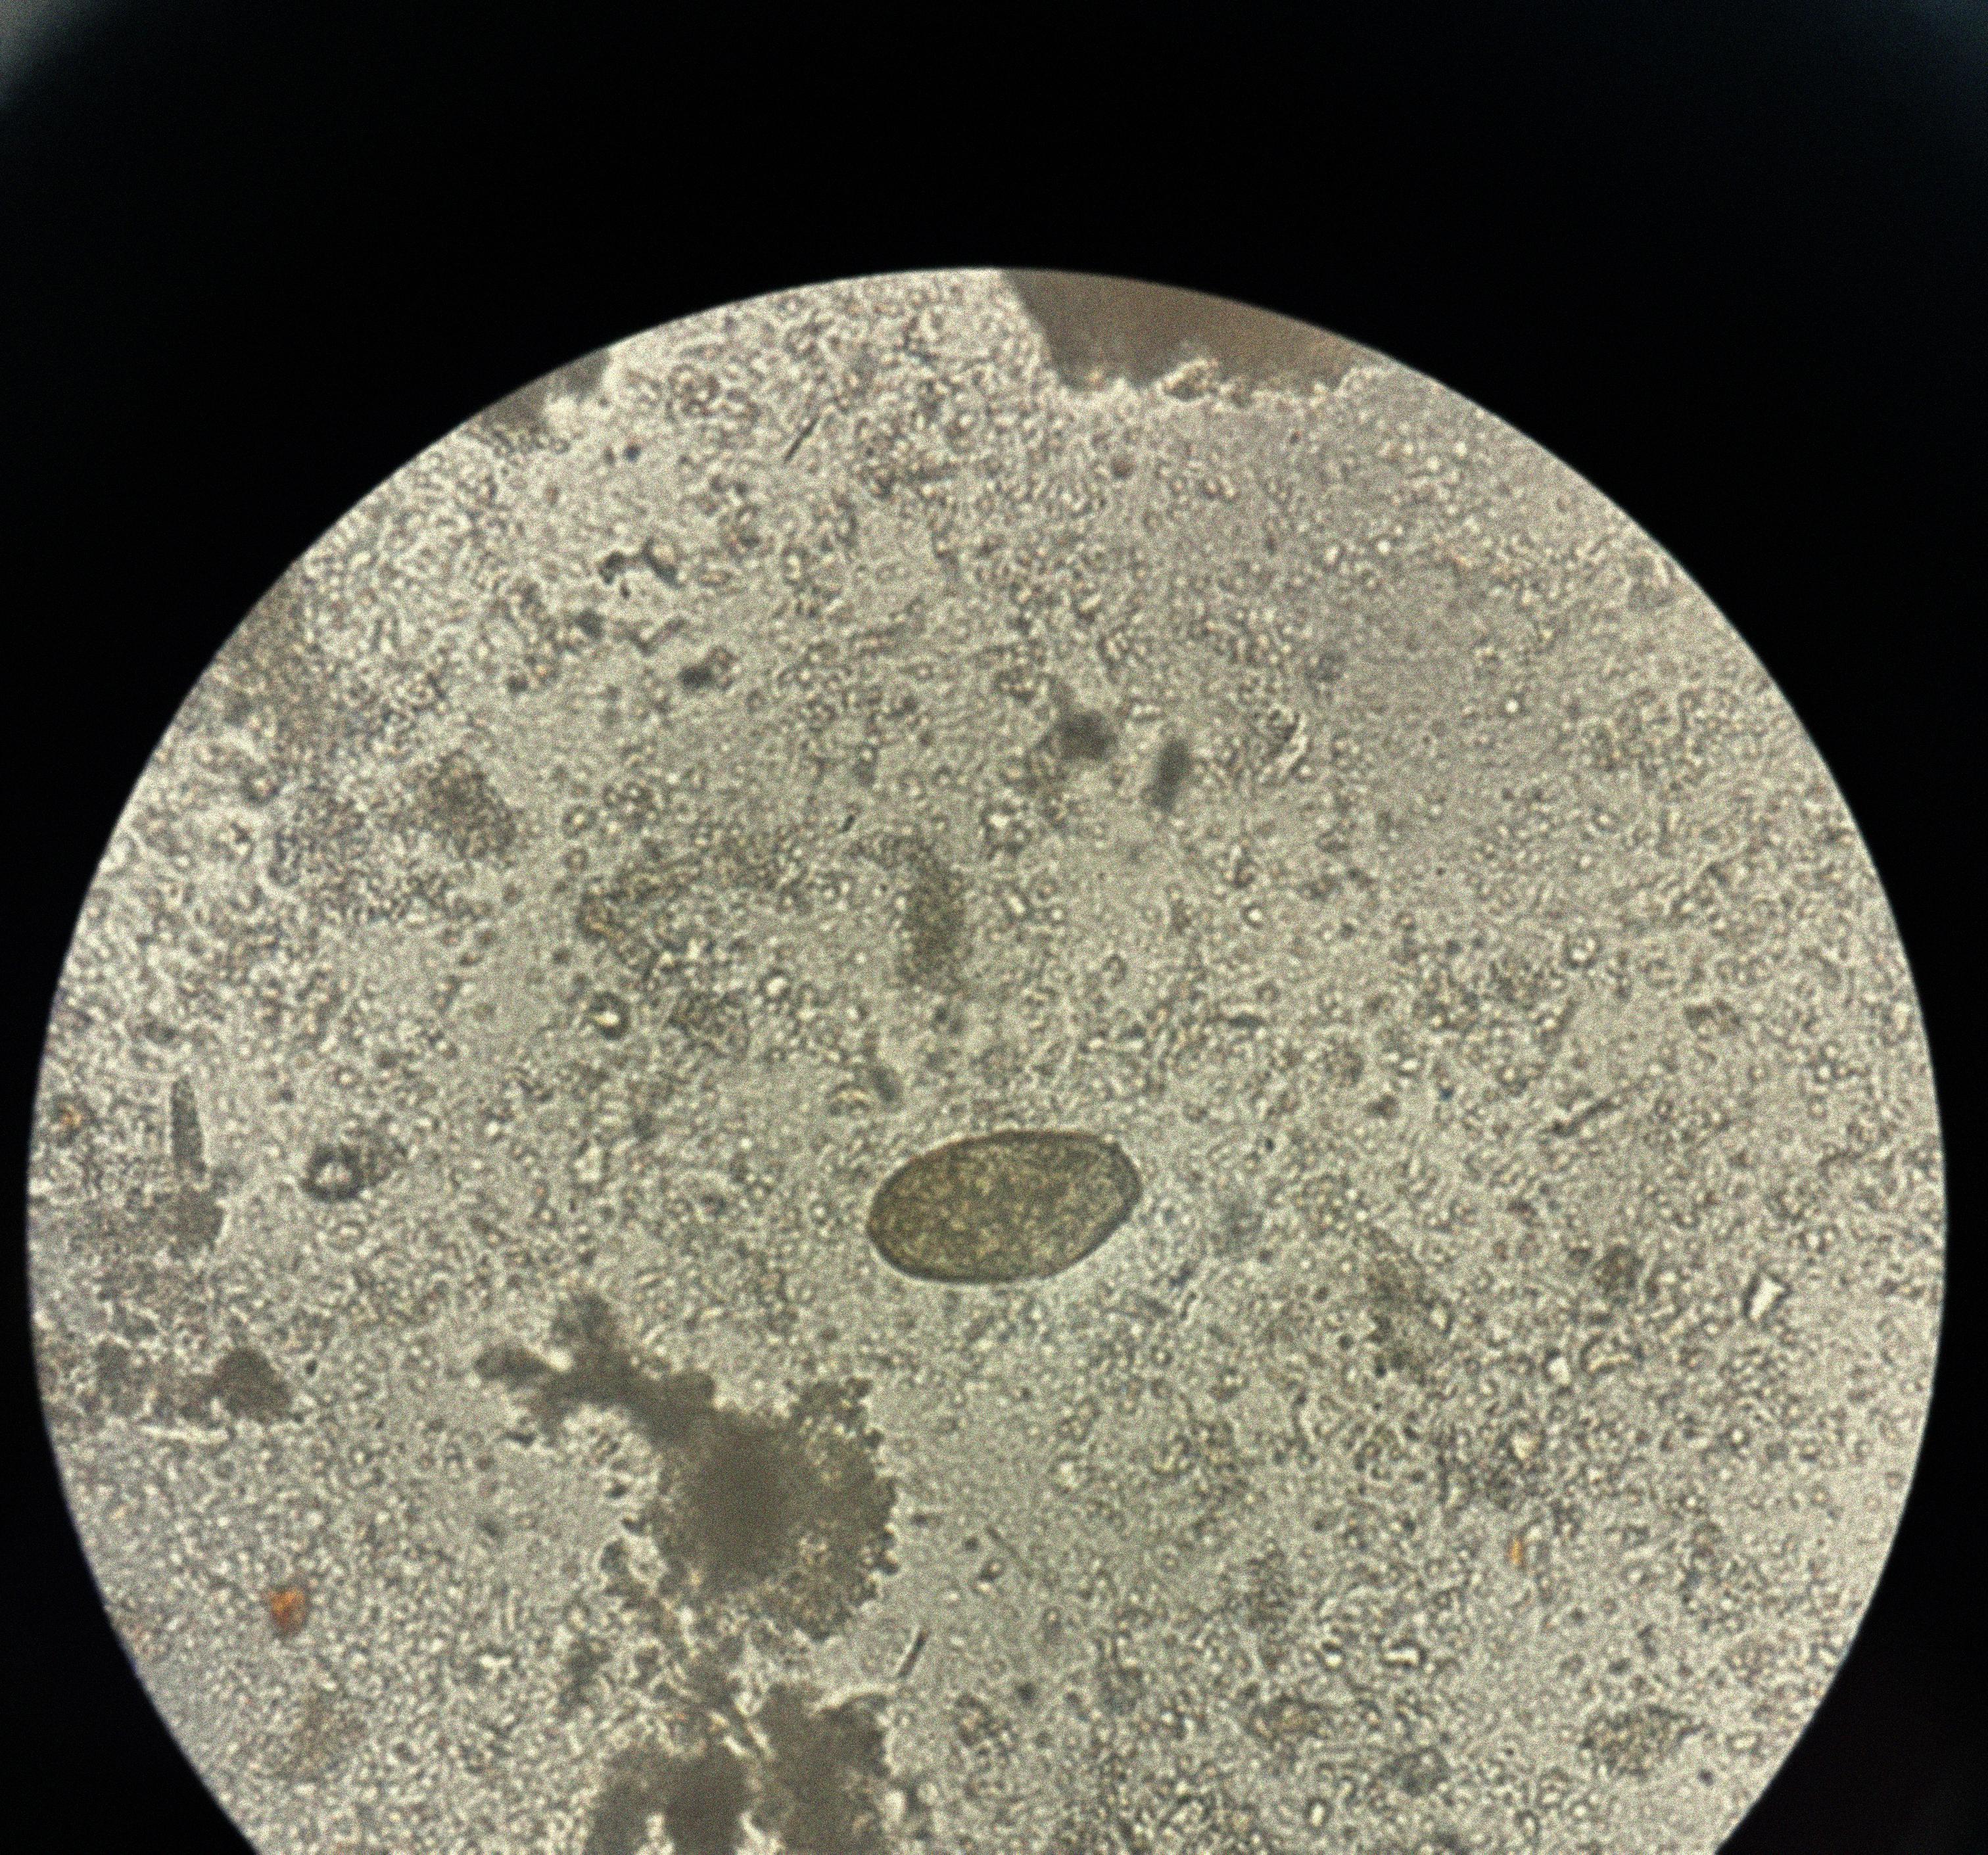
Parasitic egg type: Paragonimus spp